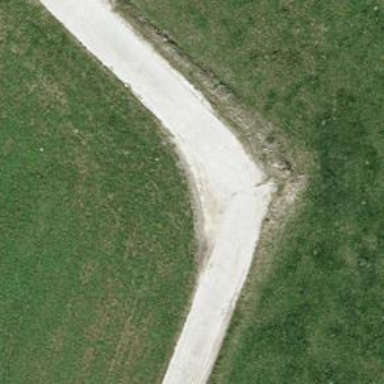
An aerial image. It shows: Paved track.